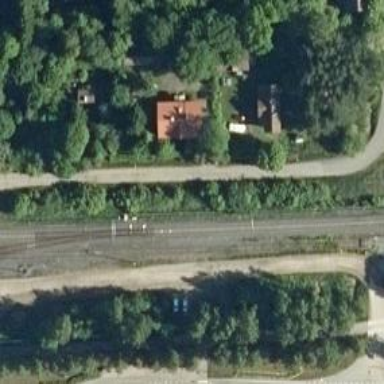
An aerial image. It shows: Railway track with continuous electrified contact lines.